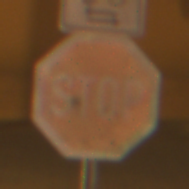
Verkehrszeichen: Stop
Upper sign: RichtungsangabeDurchPfeile9
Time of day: Night
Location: Outdoor (Urban)
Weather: Clear
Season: NotSpecified
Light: Artificial